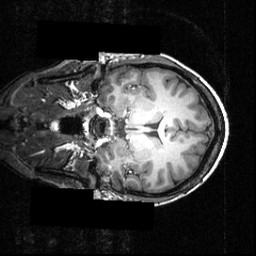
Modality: T1w
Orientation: coronal
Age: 26
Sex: female
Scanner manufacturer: siemens
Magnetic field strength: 3.951 T
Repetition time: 1.5 s
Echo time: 0.00335 s